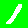
Digit: 1